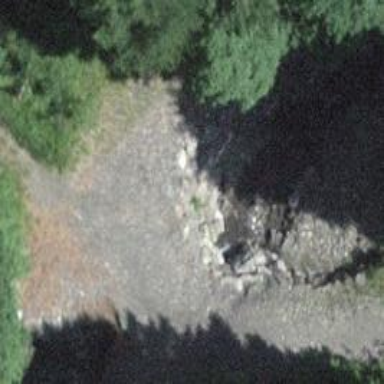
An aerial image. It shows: Culvert tunnel.